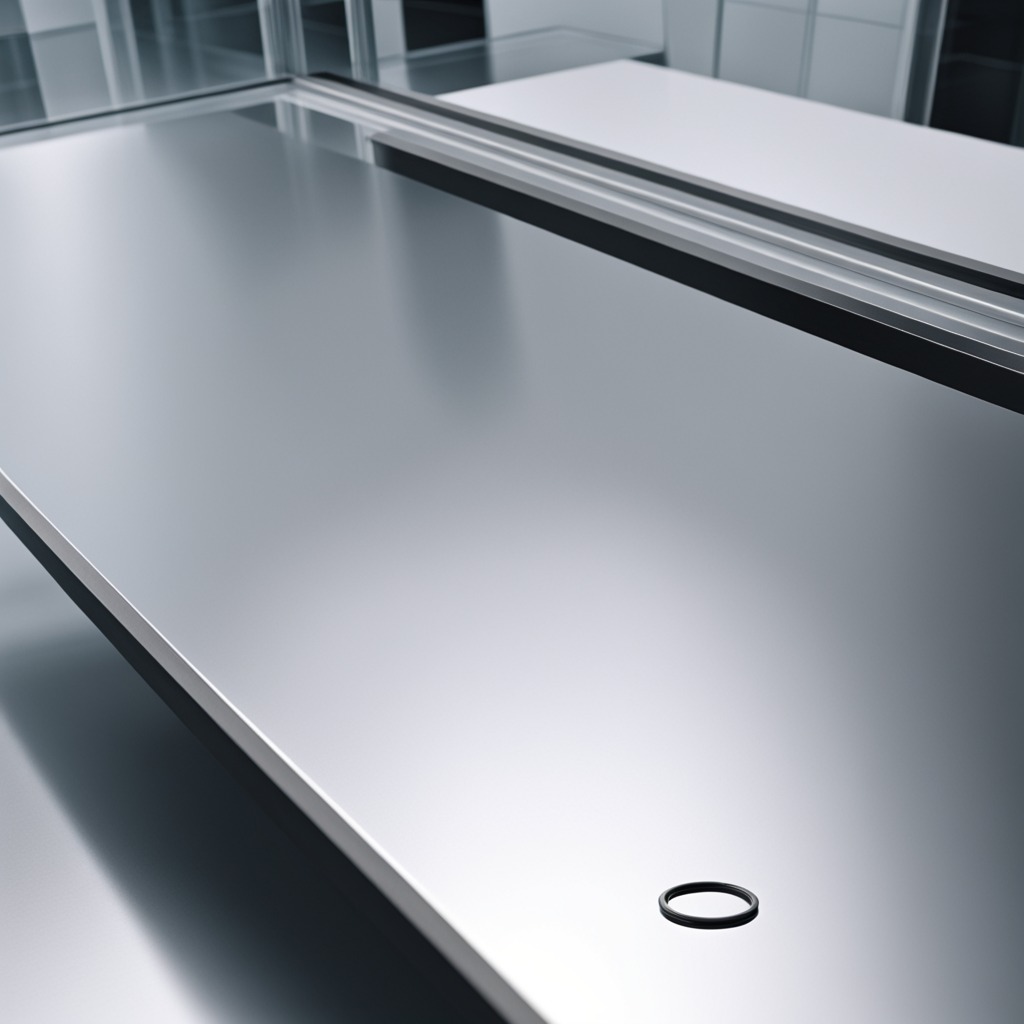
A rubber O-ring is lying on the stainless steel table in a high-end prototyping lab.